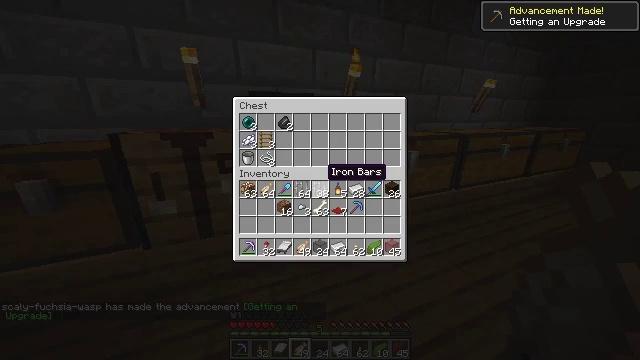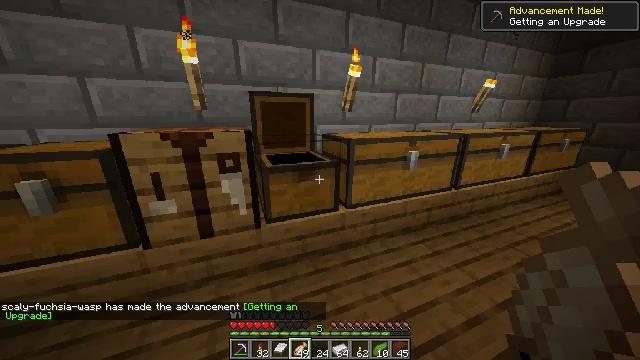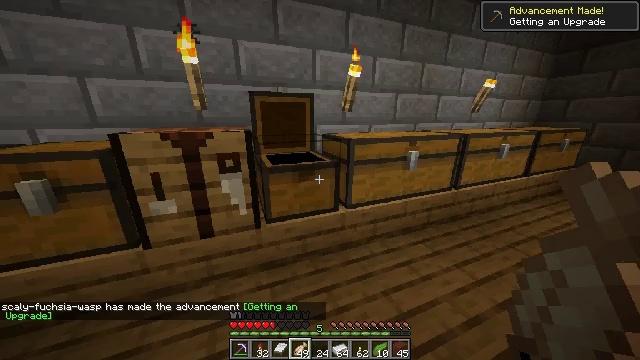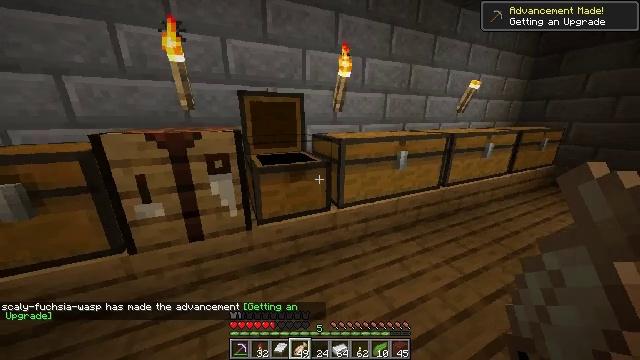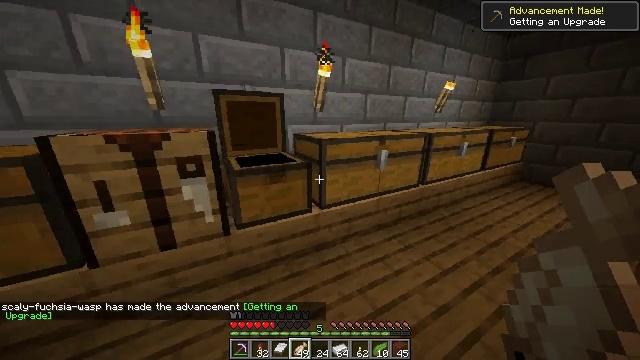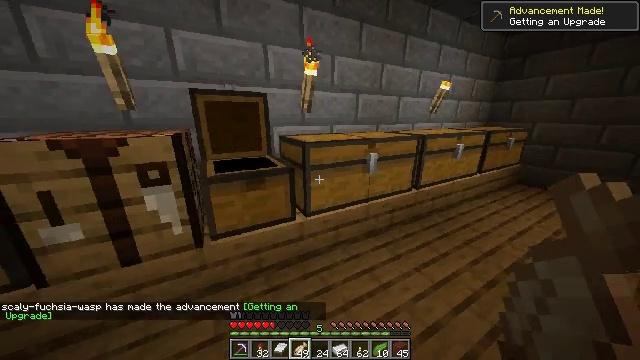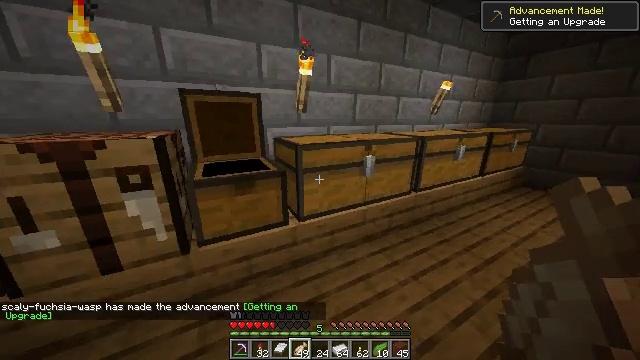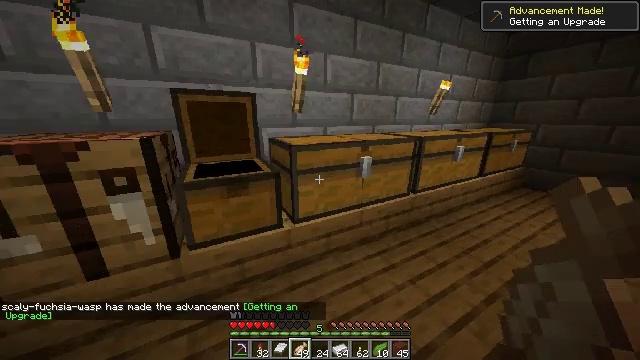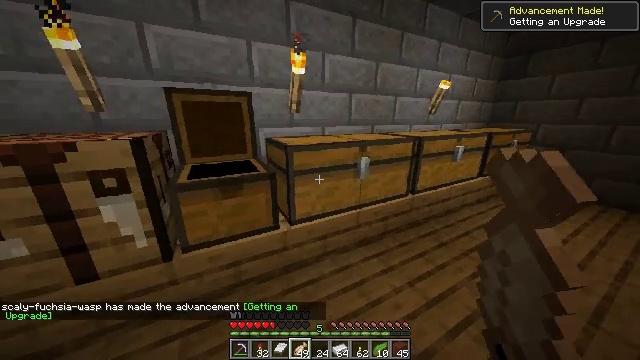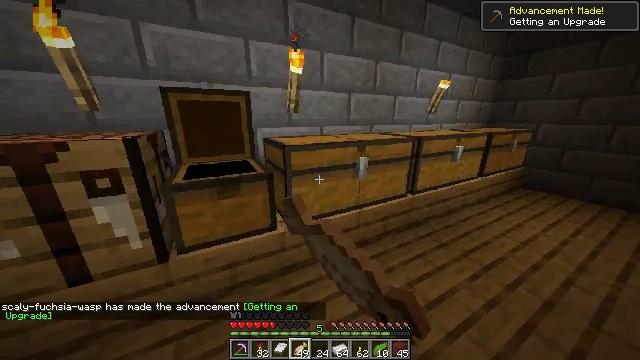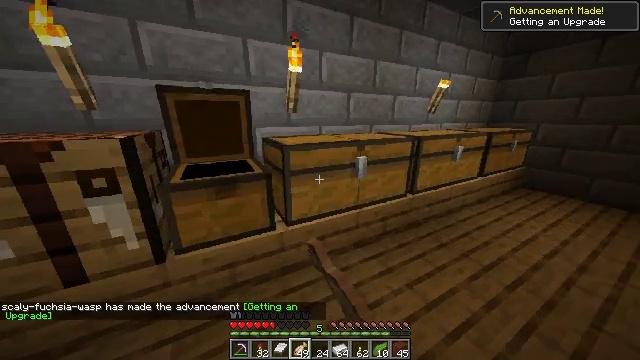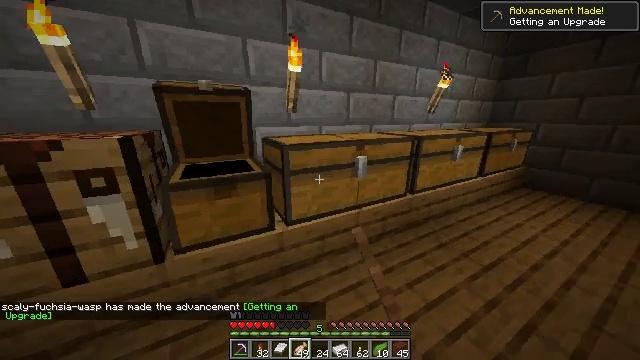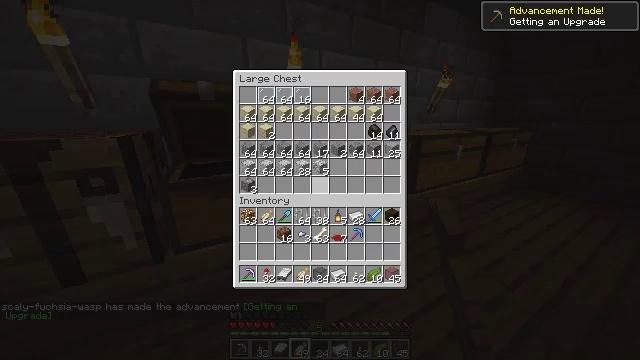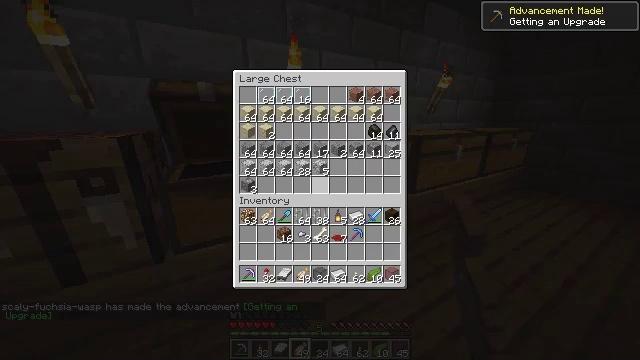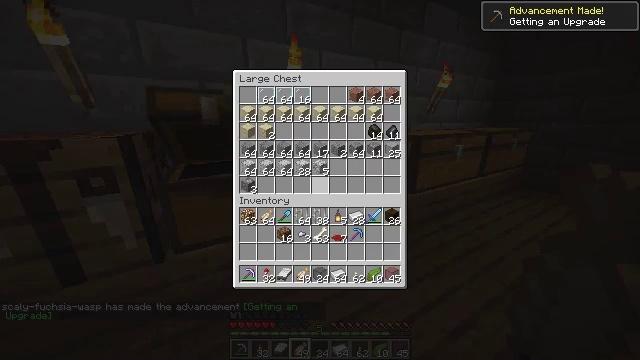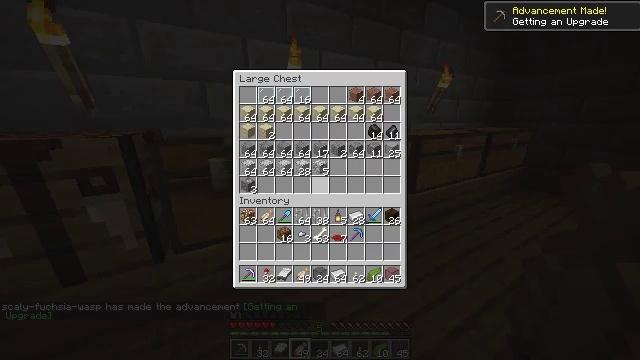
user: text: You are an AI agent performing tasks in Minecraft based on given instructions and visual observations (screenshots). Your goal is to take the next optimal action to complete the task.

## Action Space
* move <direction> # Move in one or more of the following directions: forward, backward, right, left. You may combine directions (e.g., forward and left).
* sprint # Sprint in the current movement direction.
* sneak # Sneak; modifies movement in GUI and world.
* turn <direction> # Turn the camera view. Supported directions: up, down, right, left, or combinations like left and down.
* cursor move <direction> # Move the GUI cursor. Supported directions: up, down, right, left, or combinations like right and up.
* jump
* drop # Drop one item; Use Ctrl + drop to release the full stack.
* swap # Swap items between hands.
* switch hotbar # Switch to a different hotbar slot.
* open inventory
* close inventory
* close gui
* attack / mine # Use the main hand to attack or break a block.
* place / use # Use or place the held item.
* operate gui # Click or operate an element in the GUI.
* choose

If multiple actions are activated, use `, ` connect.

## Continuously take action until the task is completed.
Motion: motion action
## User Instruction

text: In the crafting table, craft iron nugget.
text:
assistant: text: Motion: no_op
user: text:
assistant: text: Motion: close gui
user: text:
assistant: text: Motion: turn right
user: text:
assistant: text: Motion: move forward and move right, turn right
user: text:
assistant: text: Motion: move forward and move right
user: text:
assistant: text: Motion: no_op
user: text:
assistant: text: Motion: use / place
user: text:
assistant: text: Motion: use / place
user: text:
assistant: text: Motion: no_op
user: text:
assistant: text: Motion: no_op
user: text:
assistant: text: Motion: no_op
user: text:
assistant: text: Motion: open gui
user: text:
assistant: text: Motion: no_op
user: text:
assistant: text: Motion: no_op
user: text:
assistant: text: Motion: no_op
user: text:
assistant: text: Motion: no_op
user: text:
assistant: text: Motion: no_op
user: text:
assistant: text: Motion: no_op
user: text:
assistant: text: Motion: no_op
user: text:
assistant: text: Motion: no_op
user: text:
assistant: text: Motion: no_op
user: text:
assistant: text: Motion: close gui
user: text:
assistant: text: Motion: turn right
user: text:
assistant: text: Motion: move forward and move right, turn right
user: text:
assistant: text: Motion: move forward and move right
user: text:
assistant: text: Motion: move forward and move right
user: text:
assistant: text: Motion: move forward and move right, turn left
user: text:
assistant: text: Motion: move forward and move right, turn left
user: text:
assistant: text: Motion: move forward and move right, turn left
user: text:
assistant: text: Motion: move forward and move right, turn left